Question: I have the following models:
'''
class Programme < ActiveRecord::Base
has_and_belongs_to_many :nationalities, class_name: 'Nation', join_table: 'nationalities_nations'
has_and_belongs_to_many :destinations, class_name: 'Nation', join_table: 'destinations_nations'
accepts_nested_attributes_for :nationalities
accepts_nested_attributes_for :destinations
end
'''
and
'''
class Nation < ActiveRecord::Base
has_and_belongs_to_many :nationality_programmes, class_name: 'Programme', join_table: 'nationalities_nations'
has_and_belongs_to_many :destination_programmes, class_name: 'Programme', join_table: 'destinations_nations'
accepts_nested_attributes_for :nationality_programmes
accepts_nested_attributes_for :destination_programmes
end
'''
In active admin I have the following configuration which pre-selects any existing stored country references correctly (See screenshot).
'''
ActiveAdmin.register Programme do
permit_params :title,
destinations_ids: [:id],
nationalities_ids: [:id]
form do |f|
f.actions
f.inputs 'Countries / Regions' do
f.input :nationalities, :as => :select, :input_html => {:multiple => true}
f.input :destinations, :as => :select, :input_html => {:multiple => true}
f.input :title
end
f.actions
end
end
'''
However, when I select other countries, the form successfully saves, but the references aren't stored.
This is my schema:
'''
ActiveRecord::Schema.define(version: 20140522131219) do
create_table "destinations_nations", force: true do |t|
t.integer "programme_id", null: false
t.integer "nation_id", null: false
end
create_table "levels_programmes", force: true do |t|
t.integer "programme_id", null: false
t.integer "level_id", null: false
end
create_table "nationalities_nations", force: true do |t|
t.integer "programme_id", null: false
t.integer "nation_id", null: false
end
create_table "nations", force: true do |t|
t.string "slug", limit: 2
t.string "name"
end
create_table "programmes", force: true do |t|
t.string "title"
end
end
'''

: Cross-posted this issue on <URL> which is now closed, thanks to Gregorio's help.
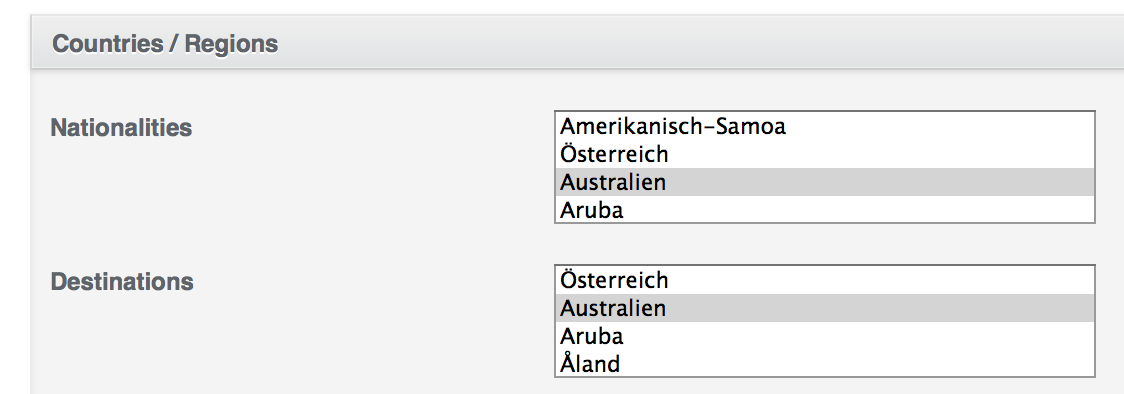
Answer: I made it work by changing
'''
permit_params :title,
destinations_ids: [:id],
nationalities_ids: [:id]
'''
to
'''
permit_params :title,
destination_ids: [],
nationality_ids: []
'''